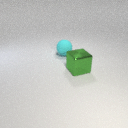
large green metal cube to the right of large cyan rubber sphere